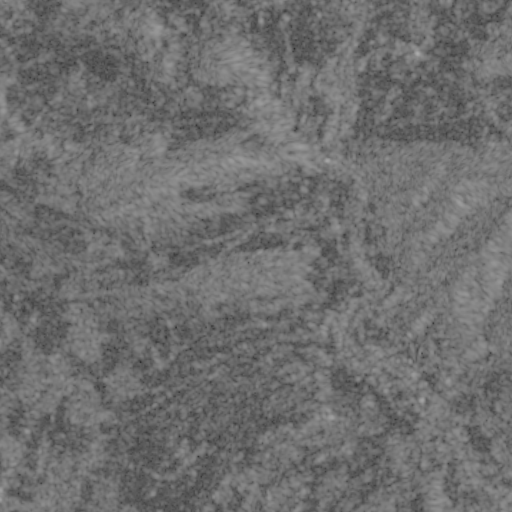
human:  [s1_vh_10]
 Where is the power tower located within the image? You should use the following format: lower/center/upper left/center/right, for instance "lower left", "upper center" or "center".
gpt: The power tower is located in the left of the image.
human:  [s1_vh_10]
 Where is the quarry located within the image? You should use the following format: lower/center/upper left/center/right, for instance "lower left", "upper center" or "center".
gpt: The quarry is located in the upper right of the image.
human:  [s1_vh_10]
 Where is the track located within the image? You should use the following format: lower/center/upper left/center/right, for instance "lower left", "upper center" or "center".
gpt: There is no track in the image.

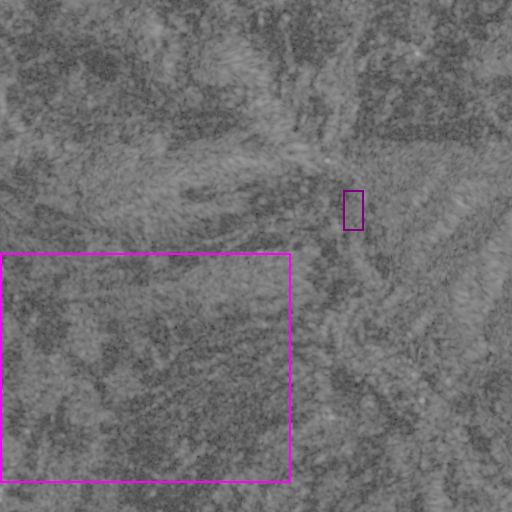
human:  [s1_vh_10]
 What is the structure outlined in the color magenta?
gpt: The structure outlined in magenta is a crop field.
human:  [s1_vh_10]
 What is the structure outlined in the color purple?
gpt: The structure outlined in purple is a quarry.
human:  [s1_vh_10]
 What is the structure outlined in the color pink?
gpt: There is no pink outline.